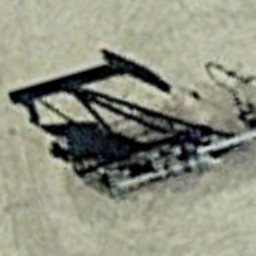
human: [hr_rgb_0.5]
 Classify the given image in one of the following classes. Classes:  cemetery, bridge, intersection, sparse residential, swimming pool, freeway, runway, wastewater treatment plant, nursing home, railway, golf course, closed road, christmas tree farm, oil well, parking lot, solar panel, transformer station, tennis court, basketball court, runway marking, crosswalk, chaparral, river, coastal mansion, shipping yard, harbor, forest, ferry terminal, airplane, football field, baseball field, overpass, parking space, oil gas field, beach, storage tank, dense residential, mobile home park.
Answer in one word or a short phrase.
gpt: oil well